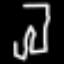
Label: pants